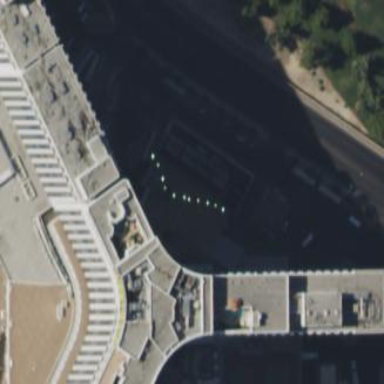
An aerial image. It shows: Section of hotel building.